Question: Using the sample below, I am looking for a way how to count the number of rows in the table in the previous group. My report is setup using a Matrix and a table ("Tablix3") in the data region of the matrix.
The column groupings are called "DayOfTheWeek" and "AMPM".
In the area with the blue box around it, I need the PM group to count the number of rows in "Tablix3" for the AM group on that day, which is 2. When the value is greater than 1 I will use expressions to alter the background colour accordingly as the bottom right pink background shouldn't be there.
I am using SSRS 2008.

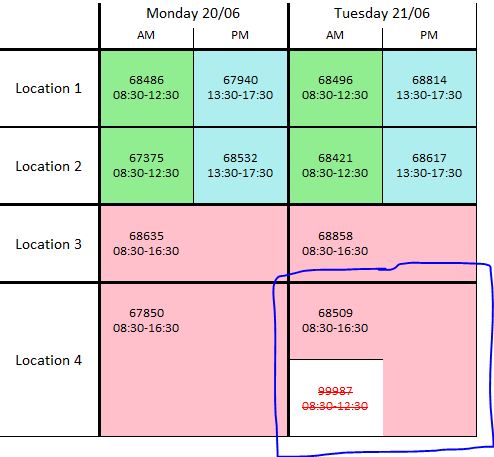
Answer: Unfortunately, no. You have to do it in the query.